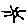
Label: sun